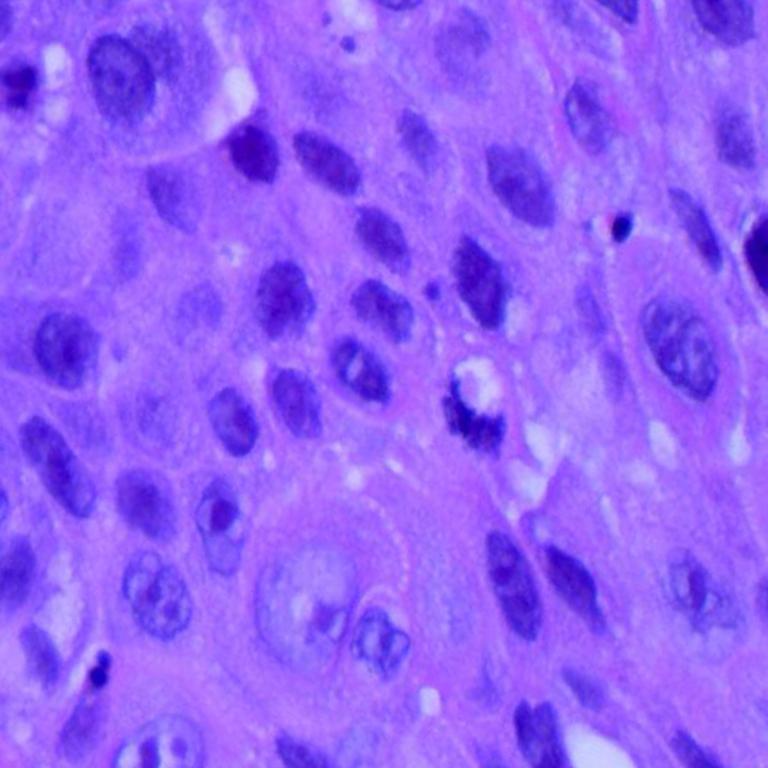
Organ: lung
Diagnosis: squamous carcinomas